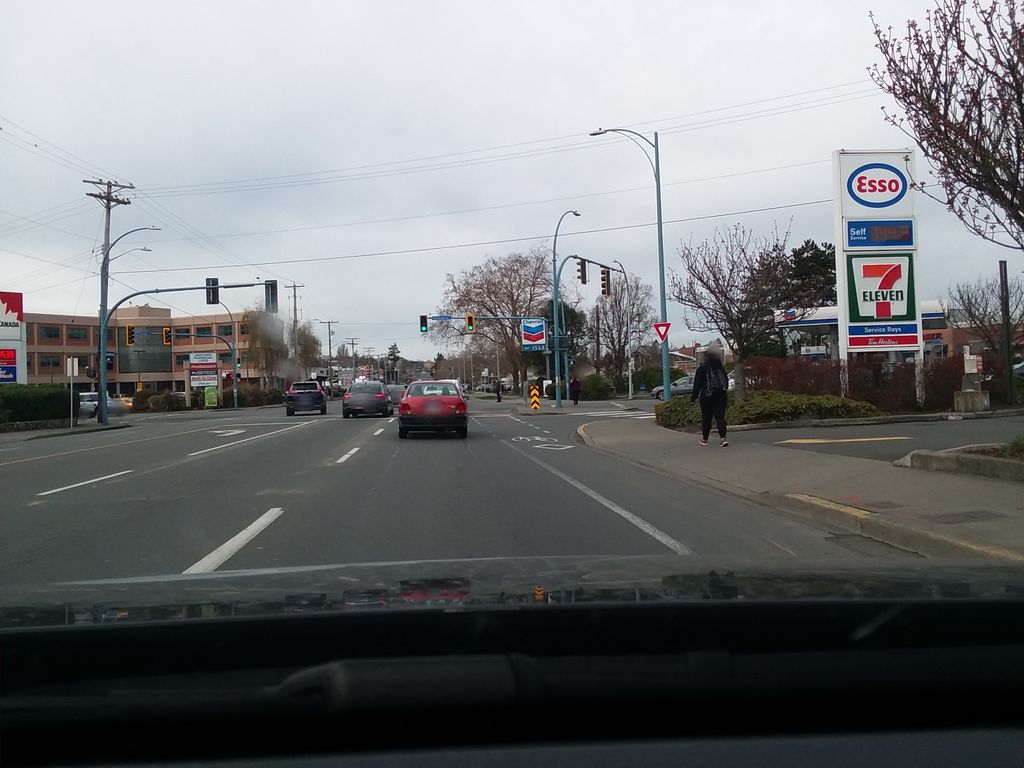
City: victoria